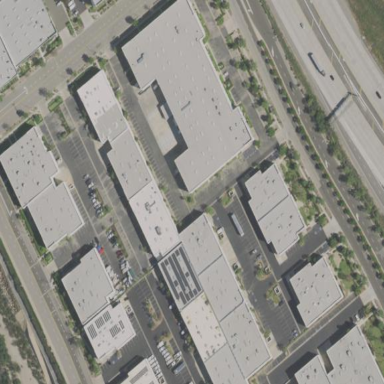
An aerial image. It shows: Warehouse.